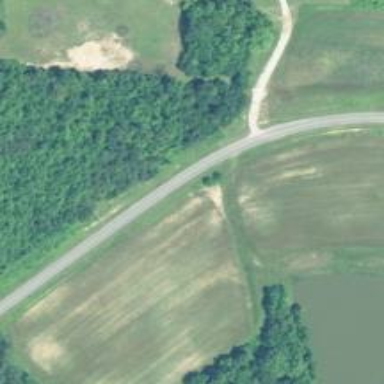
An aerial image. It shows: Unclassified road.